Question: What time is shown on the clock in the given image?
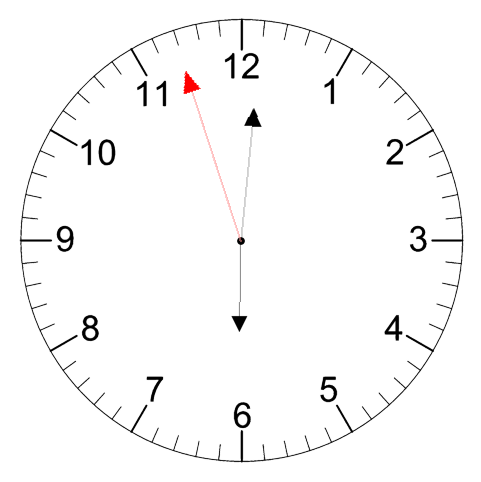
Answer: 06:00:57